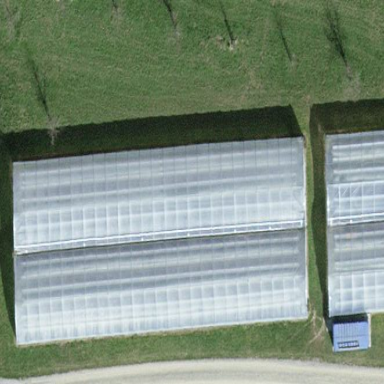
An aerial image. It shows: Greenhouse.